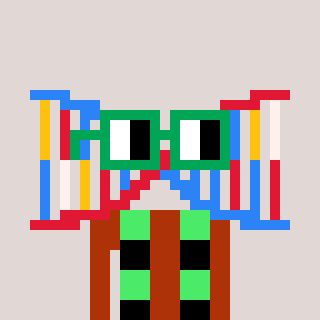
a pixel art character with square green glasses, a dna-shaped head and a hotbrown-colored body on a warm background